Question: Hey guys I have a mysql table holding a few records as shown in the picture bellow!

I have the following query to count the number of records (number of records for sr13, r4 and huawei) in the specified time range.
'''
$date1 = "2012-01-02 03";
$date2 = "2014-12-30 24";
$counter_result = $this->db->query("select count(sr13) as count_sr13, count(r4) as count_r4, count(huawei) as count_huawei from cdrcount where date_time BETWEEN '$date1%' and '$date2%' ");
'''
the query returns the value of the three fields as 0.
is there any thing wrong with the query?
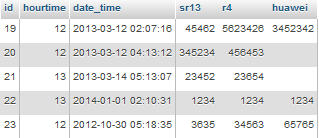
Answer: To compare date properly, you should use these full values:
'''
$date1 = "2012-01-02 03:00:00";
$date2 = "2014-12-30 23:59:59";
'''
And drop the '%' from the query:
'''
$counter_result = $this->db->query("select count(sr13) as count_sr13, count(r4) as count_r4, count(huawei) as count_huawei
from cdrcount
where date_time BETWEEN '$date1' and '$date2'");
'''